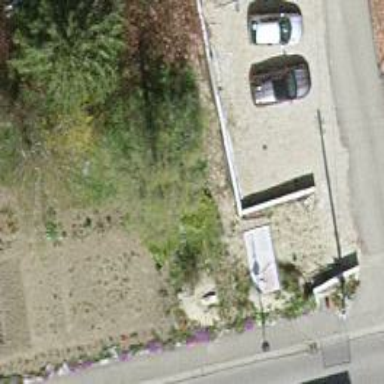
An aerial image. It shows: Retaining wall.